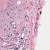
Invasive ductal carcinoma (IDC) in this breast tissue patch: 0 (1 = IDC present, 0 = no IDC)